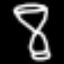
Label: hourglass